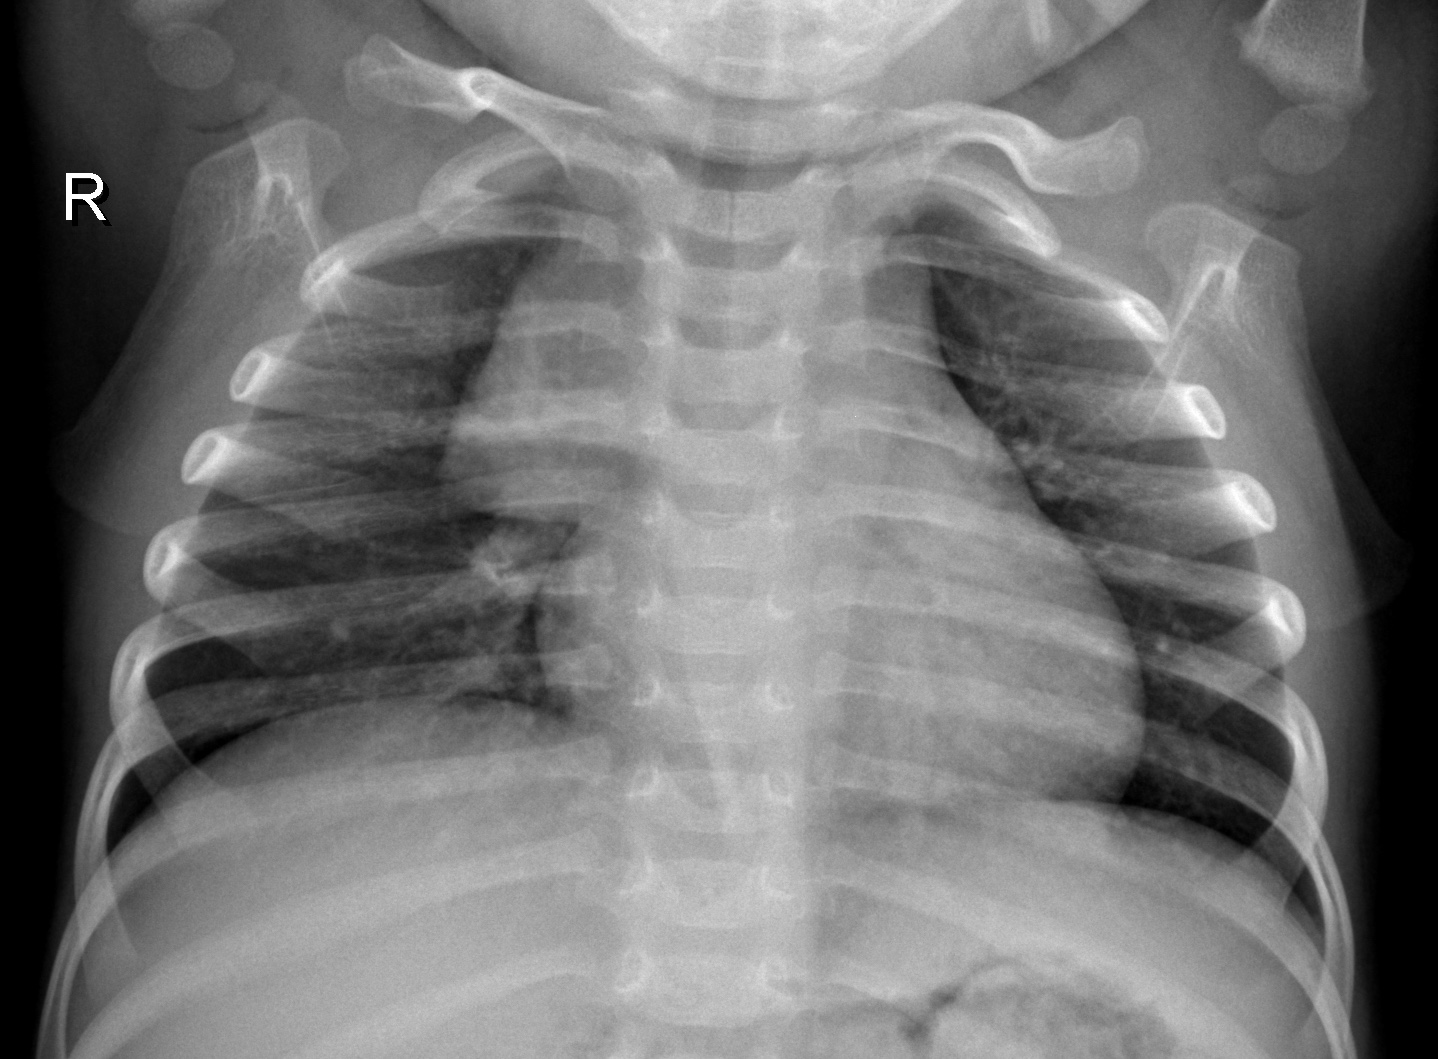
Diagnosis: NORMAL